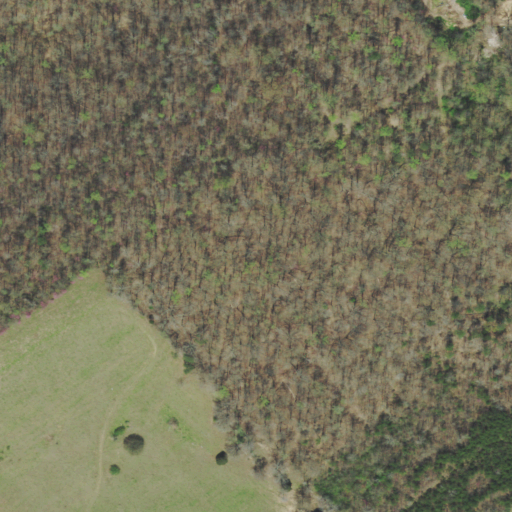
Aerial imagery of ridge(s) in Tennessee named Flint Ridge containing deciduous forest, pasture, low intensity development, open development, and medium intensity development